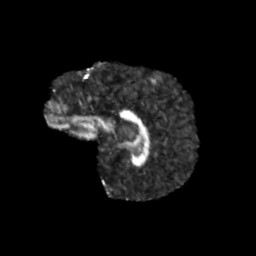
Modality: FA
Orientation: sagittal
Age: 10
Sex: male
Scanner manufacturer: siemens
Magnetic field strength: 3 T
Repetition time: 3.8 s
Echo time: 0.07 s